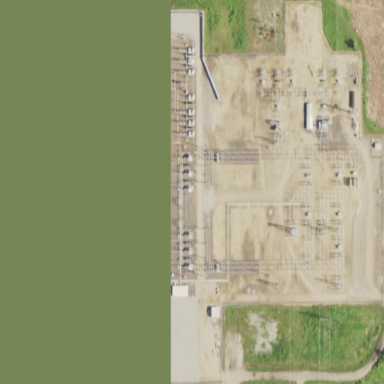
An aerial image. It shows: Fenced power substation at the transmission level.